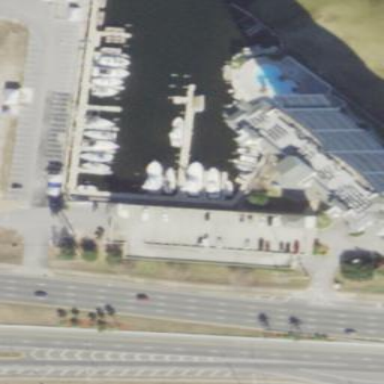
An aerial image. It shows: Marina on leisure land.